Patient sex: F
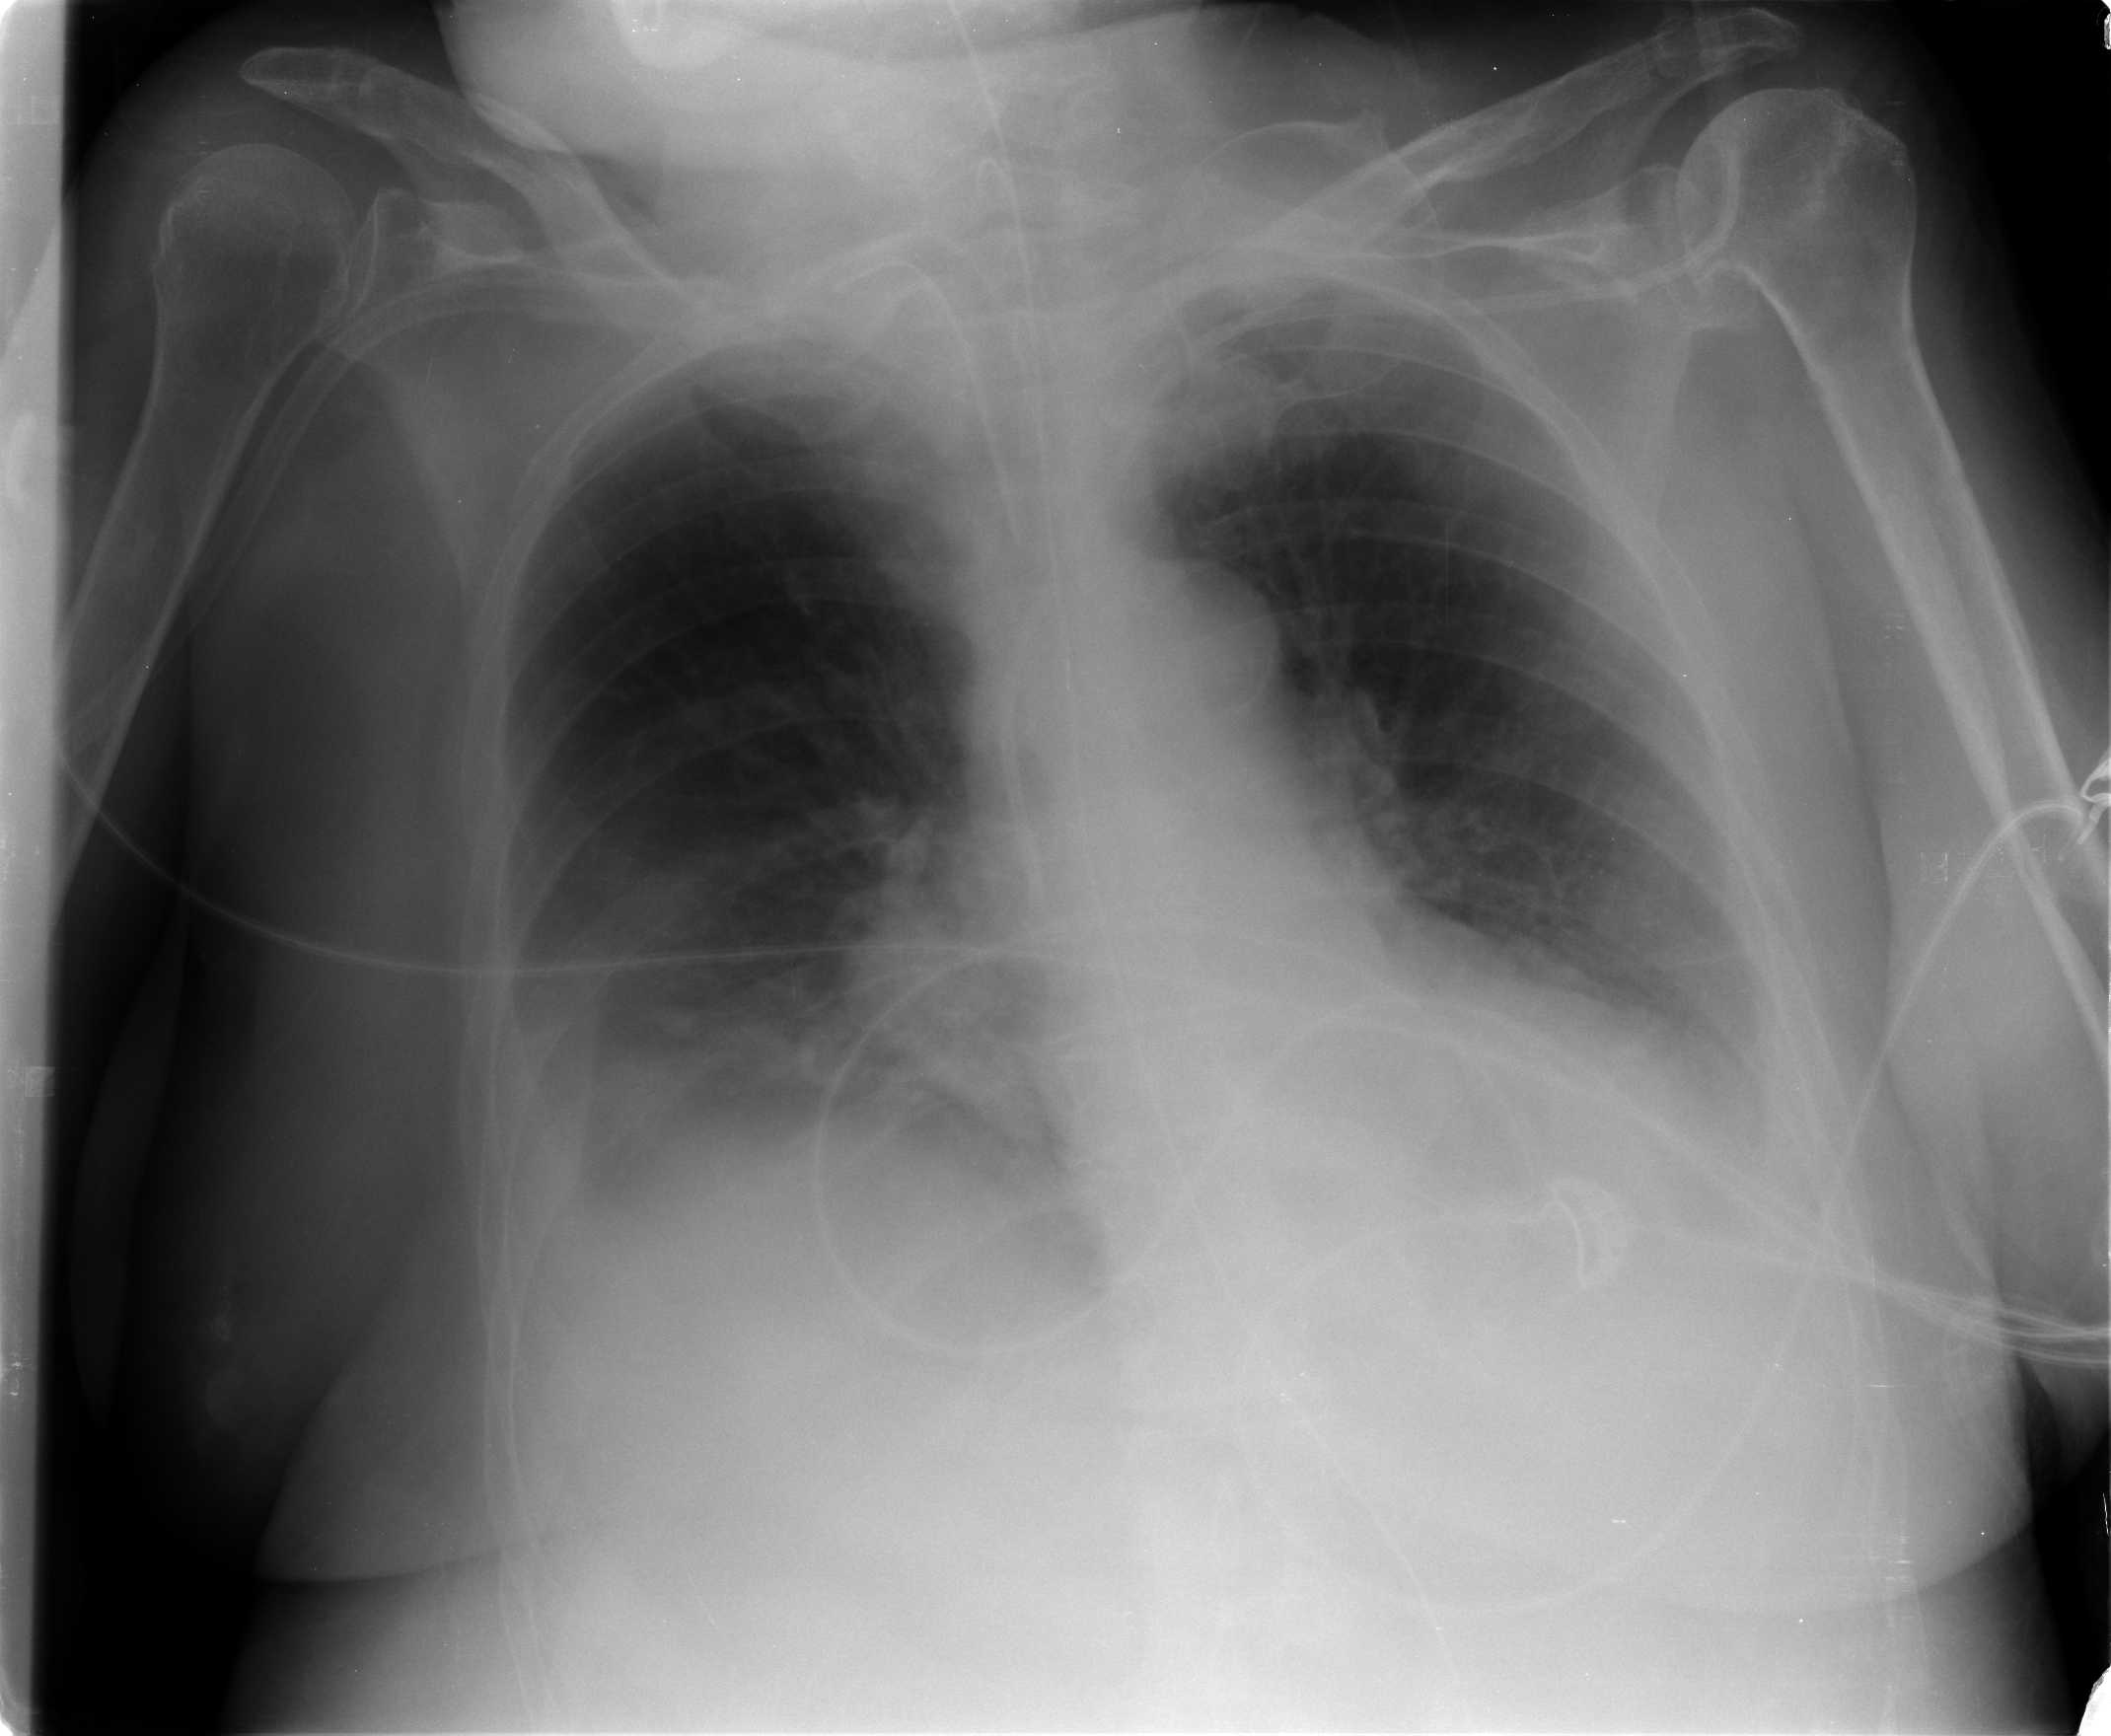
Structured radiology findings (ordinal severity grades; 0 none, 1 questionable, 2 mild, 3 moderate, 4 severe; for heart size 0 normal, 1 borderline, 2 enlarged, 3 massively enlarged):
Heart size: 1
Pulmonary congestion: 0
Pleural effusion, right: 2
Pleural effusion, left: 2
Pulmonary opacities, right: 0
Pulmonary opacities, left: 0
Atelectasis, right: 2
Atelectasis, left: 2